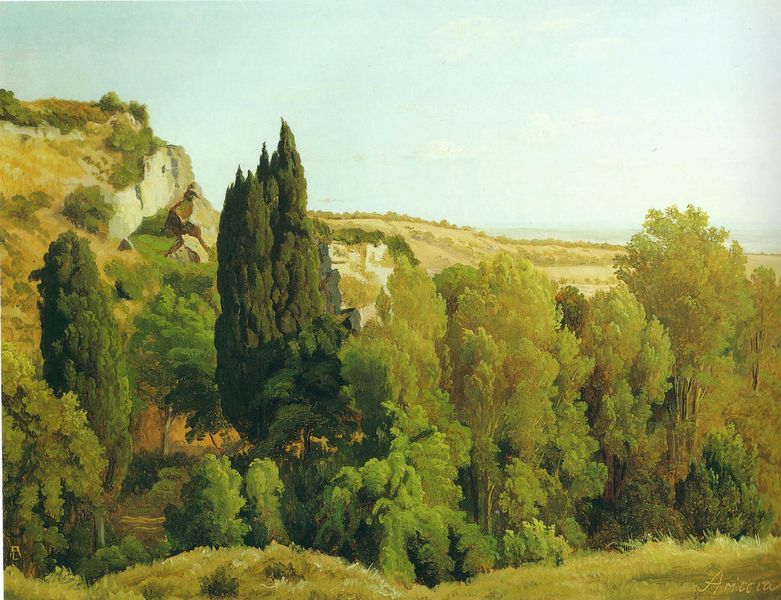
Titel: Zypressen bei Ariccia
Künstler: Georg Friedrich August Lucas
Standort: Darmstadt
Institution: Städtische Kunstsammlung
Schlagwörter: baum, berg, blau, blätter, felsen, gemälde, gestein, himmel, laub, meer, schatten, wasser, weiß, wolken, baumstämme, bäume, fluss, grün, landschaft, ocker, see, braun, grau, hell, licht, gras, park, weg, wiese, wolke, beige, malerei, stein, signatur, öl, ebene, felder, ferne, gräser, horizont, hügel, morgen, natur, pappel, weide, weite, busch, büsche, gebüsch, sonne, sträucher, wiesen, blatt, pflanzen, wald, anhöhe, garten, zypressen, hellblau, aussicht, farbig, küste, sommer, italien, süden, abhang, berge, fels, gebirge, hang, dunkelgrün, hecke, hellgrün, landschaftsmalerei, sigantur, klippe, zypresse, heiter, tanne, pinsel, landschaftsbild, lanschaft, laubwald, dickicht, sonnenschein, laubbäume, flusstal, hain, leuchtend, waldweg, flächigkeit, toscana, mischwald, atur, sonner, sommerlandschaft, ariccia, kalkfelsen, landschaf', suígnatur